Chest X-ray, AP view. Patient: 23 years old, sex F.
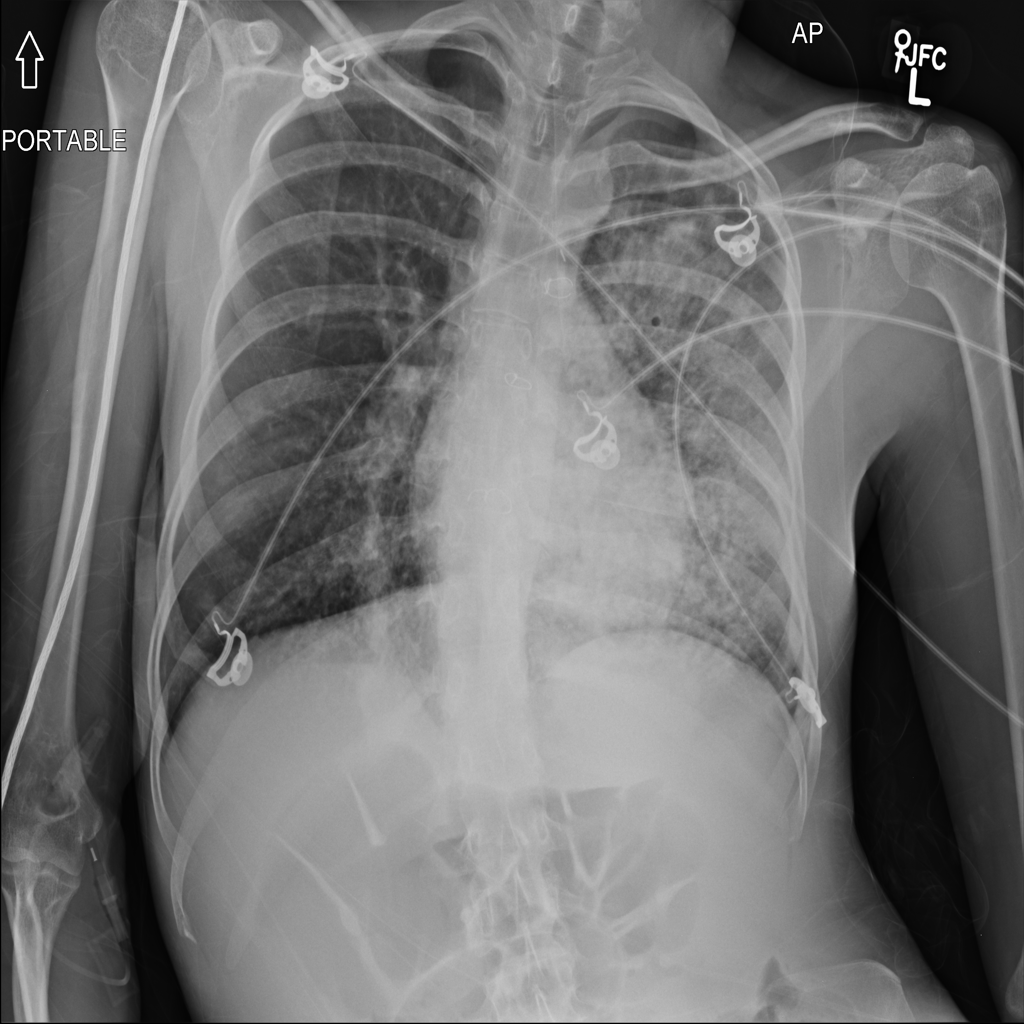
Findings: Infiltration, Pneumonia